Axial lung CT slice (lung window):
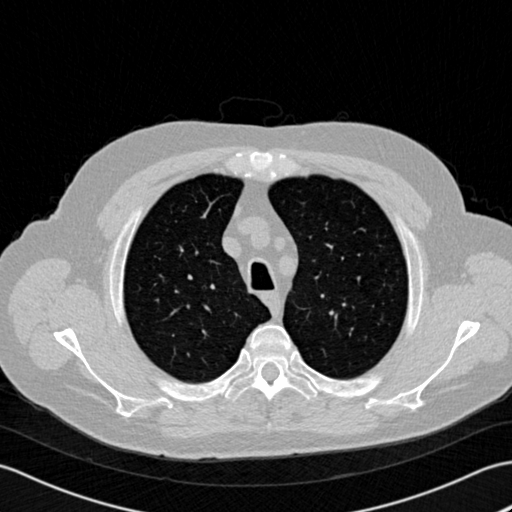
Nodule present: no